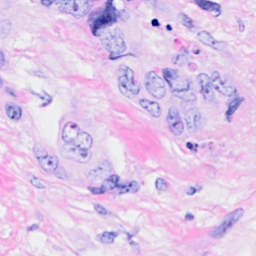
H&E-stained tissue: Breast